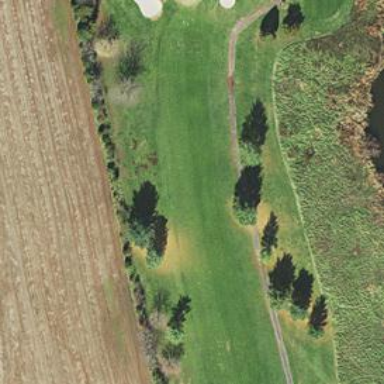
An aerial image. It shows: View of golf hole.